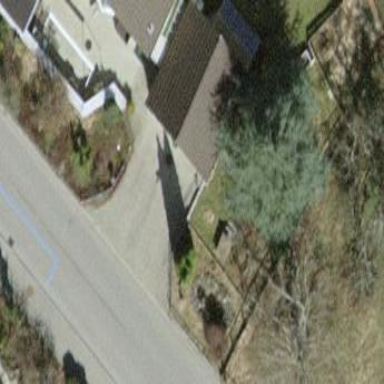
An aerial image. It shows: Garage.